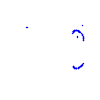
Particle: kaon